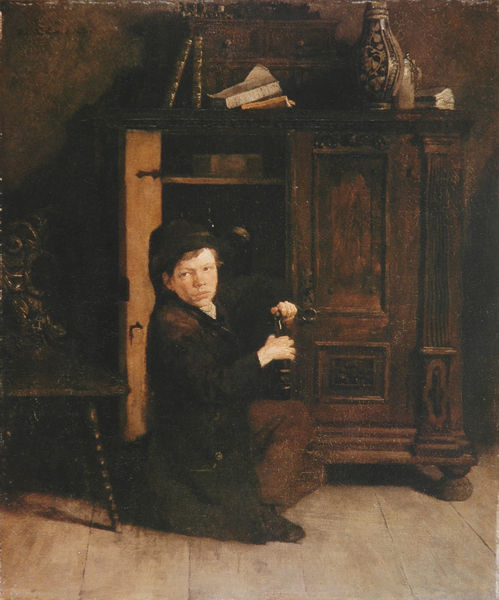
Titel: Junge am Schrank
Künstler: Wilhelm Trübner
Standort: Stuttgart
Institution: Staatsgalerie
Schlagwörter: dunkel, fuß, gemälde, mann, schatten, grün, sitzen, braun, haar, hell, holz, hut, licht, mund, raum, schwarz, stuhl, tür, weiss, zimmer, blick, beige, fächer, malerei, alkohol, alt, flasche, hose, jacke, jung, kappe, mütze, regal, trinken, wand, augen, gesicht, halten, inkarnat, bild, bildnis, hände, innenraum, möbel, porträt, öl, boden, haare, interieur, mantel, realismus, sitzend, kind, lippen, rosa, traurig, genre, helldunkel, kanne, krug, vase, bücher, kommode, schrank, düster, genrebild, türen, schuhe, dielen, füsse, hocker, blue, chair, column, hands, hat, oil, red, stool, white, wein, black, dark, face, grey, interior, nose, old, painting, portrait, room, secret, sit, sitting, table, wall, diele, realistisch, ernst, armoire, cupboard, schublade, brown, floor, plant, stube, wood floor, wooden, holzdielen, junge, bauer, melone, fussboden, fugen, gefäß, offen, knabe, buch, bub, hocken, wine, schriften, bier, schnitzerei, tracht, schranktür, wandschrank, trost, hand, trübner, wood, leibl, krüge, real, sad, stuhlbein, thoma, antik, man, knieend, house, peasant, young, manteltasche, german, heimlich, boy, child, eyes, steingut, light, geöffnet, sekretär, kassettentür, vertiko, holzfussboden, lederhose, shadow, cap, coat, mouth, realism, realist, boots, books, jacket, youth, gedrechselt, objekte, shelf, bube, öffnen, door, scene, small, still life, person, rural, verzweifelt, wissenschaft, schwaz, stehlen, art, board, pants, shoes, study, hockend, english, biedermaier, bavarian, legs, bottle, ceramic, american, schnaps, book, chest, drawers, dresser, figure, ginger, lips, redhead, stare, geheim, drunk, steal, carving, trousers, kneeling, open, jug, alcohol, alkohohl, antiker schrank, beer, cabinet, crouching, drink, ertappt, erwischt, flsche, glance, het, liquor, little, poor, stealing, thief, trouble, verboten, realistic, angry, drinking, guilt, dirty, planks, time, lock, lonely, furniture, borwn, alone, closet, 19. jahrhundert, scrank, stuehl, schranktüre, taurig, stibietzen, dunkle farbtön, jar, carved, opening bottle, vertigo, neoclasscism, misbehave, bad, carve, depressed, y, sneak, theif, cabet, bureau, floor boards, imp, olives, guilty, ralist, caught, teen, b+ücher, search, kruch, soda, commode, commod, old furniture, chilf, bright dark, cloor, 술, 아이, 어린이, 장롱, 쓸쓸